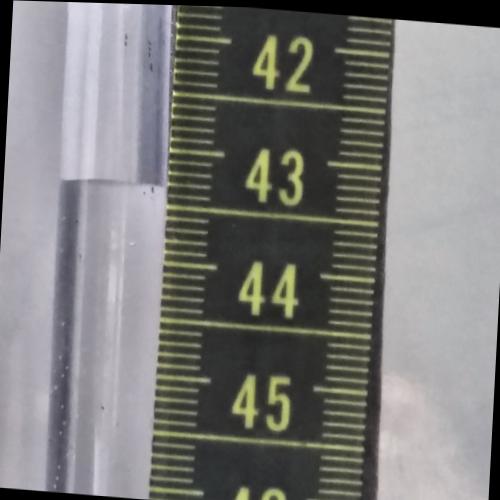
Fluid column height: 43.4 cm